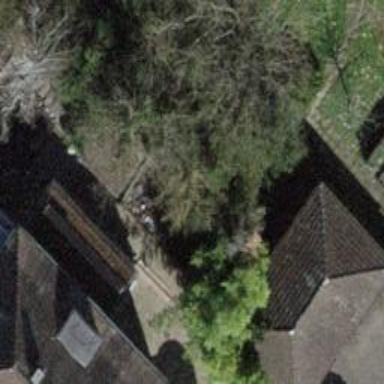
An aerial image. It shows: Building with tiled roof.